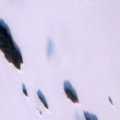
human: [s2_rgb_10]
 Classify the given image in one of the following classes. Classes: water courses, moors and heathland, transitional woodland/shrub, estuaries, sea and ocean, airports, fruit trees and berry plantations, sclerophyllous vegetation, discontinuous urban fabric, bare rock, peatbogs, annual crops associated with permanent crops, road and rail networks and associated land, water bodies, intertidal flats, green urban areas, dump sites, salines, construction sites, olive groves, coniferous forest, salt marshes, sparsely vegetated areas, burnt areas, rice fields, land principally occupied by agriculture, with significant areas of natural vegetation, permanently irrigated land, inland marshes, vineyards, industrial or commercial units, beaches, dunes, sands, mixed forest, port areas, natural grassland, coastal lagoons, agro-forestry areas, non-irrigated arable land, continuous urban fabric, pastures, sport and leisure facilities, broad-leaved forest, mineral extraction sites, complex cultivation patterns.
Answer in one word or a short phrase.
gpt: water bodies